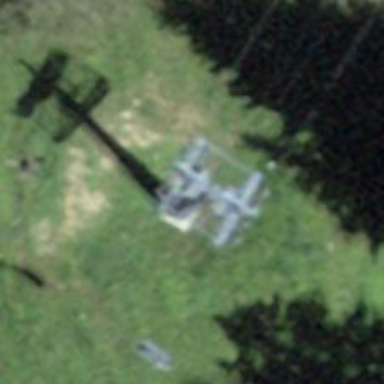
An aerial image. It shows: Pylon used for aerialway.